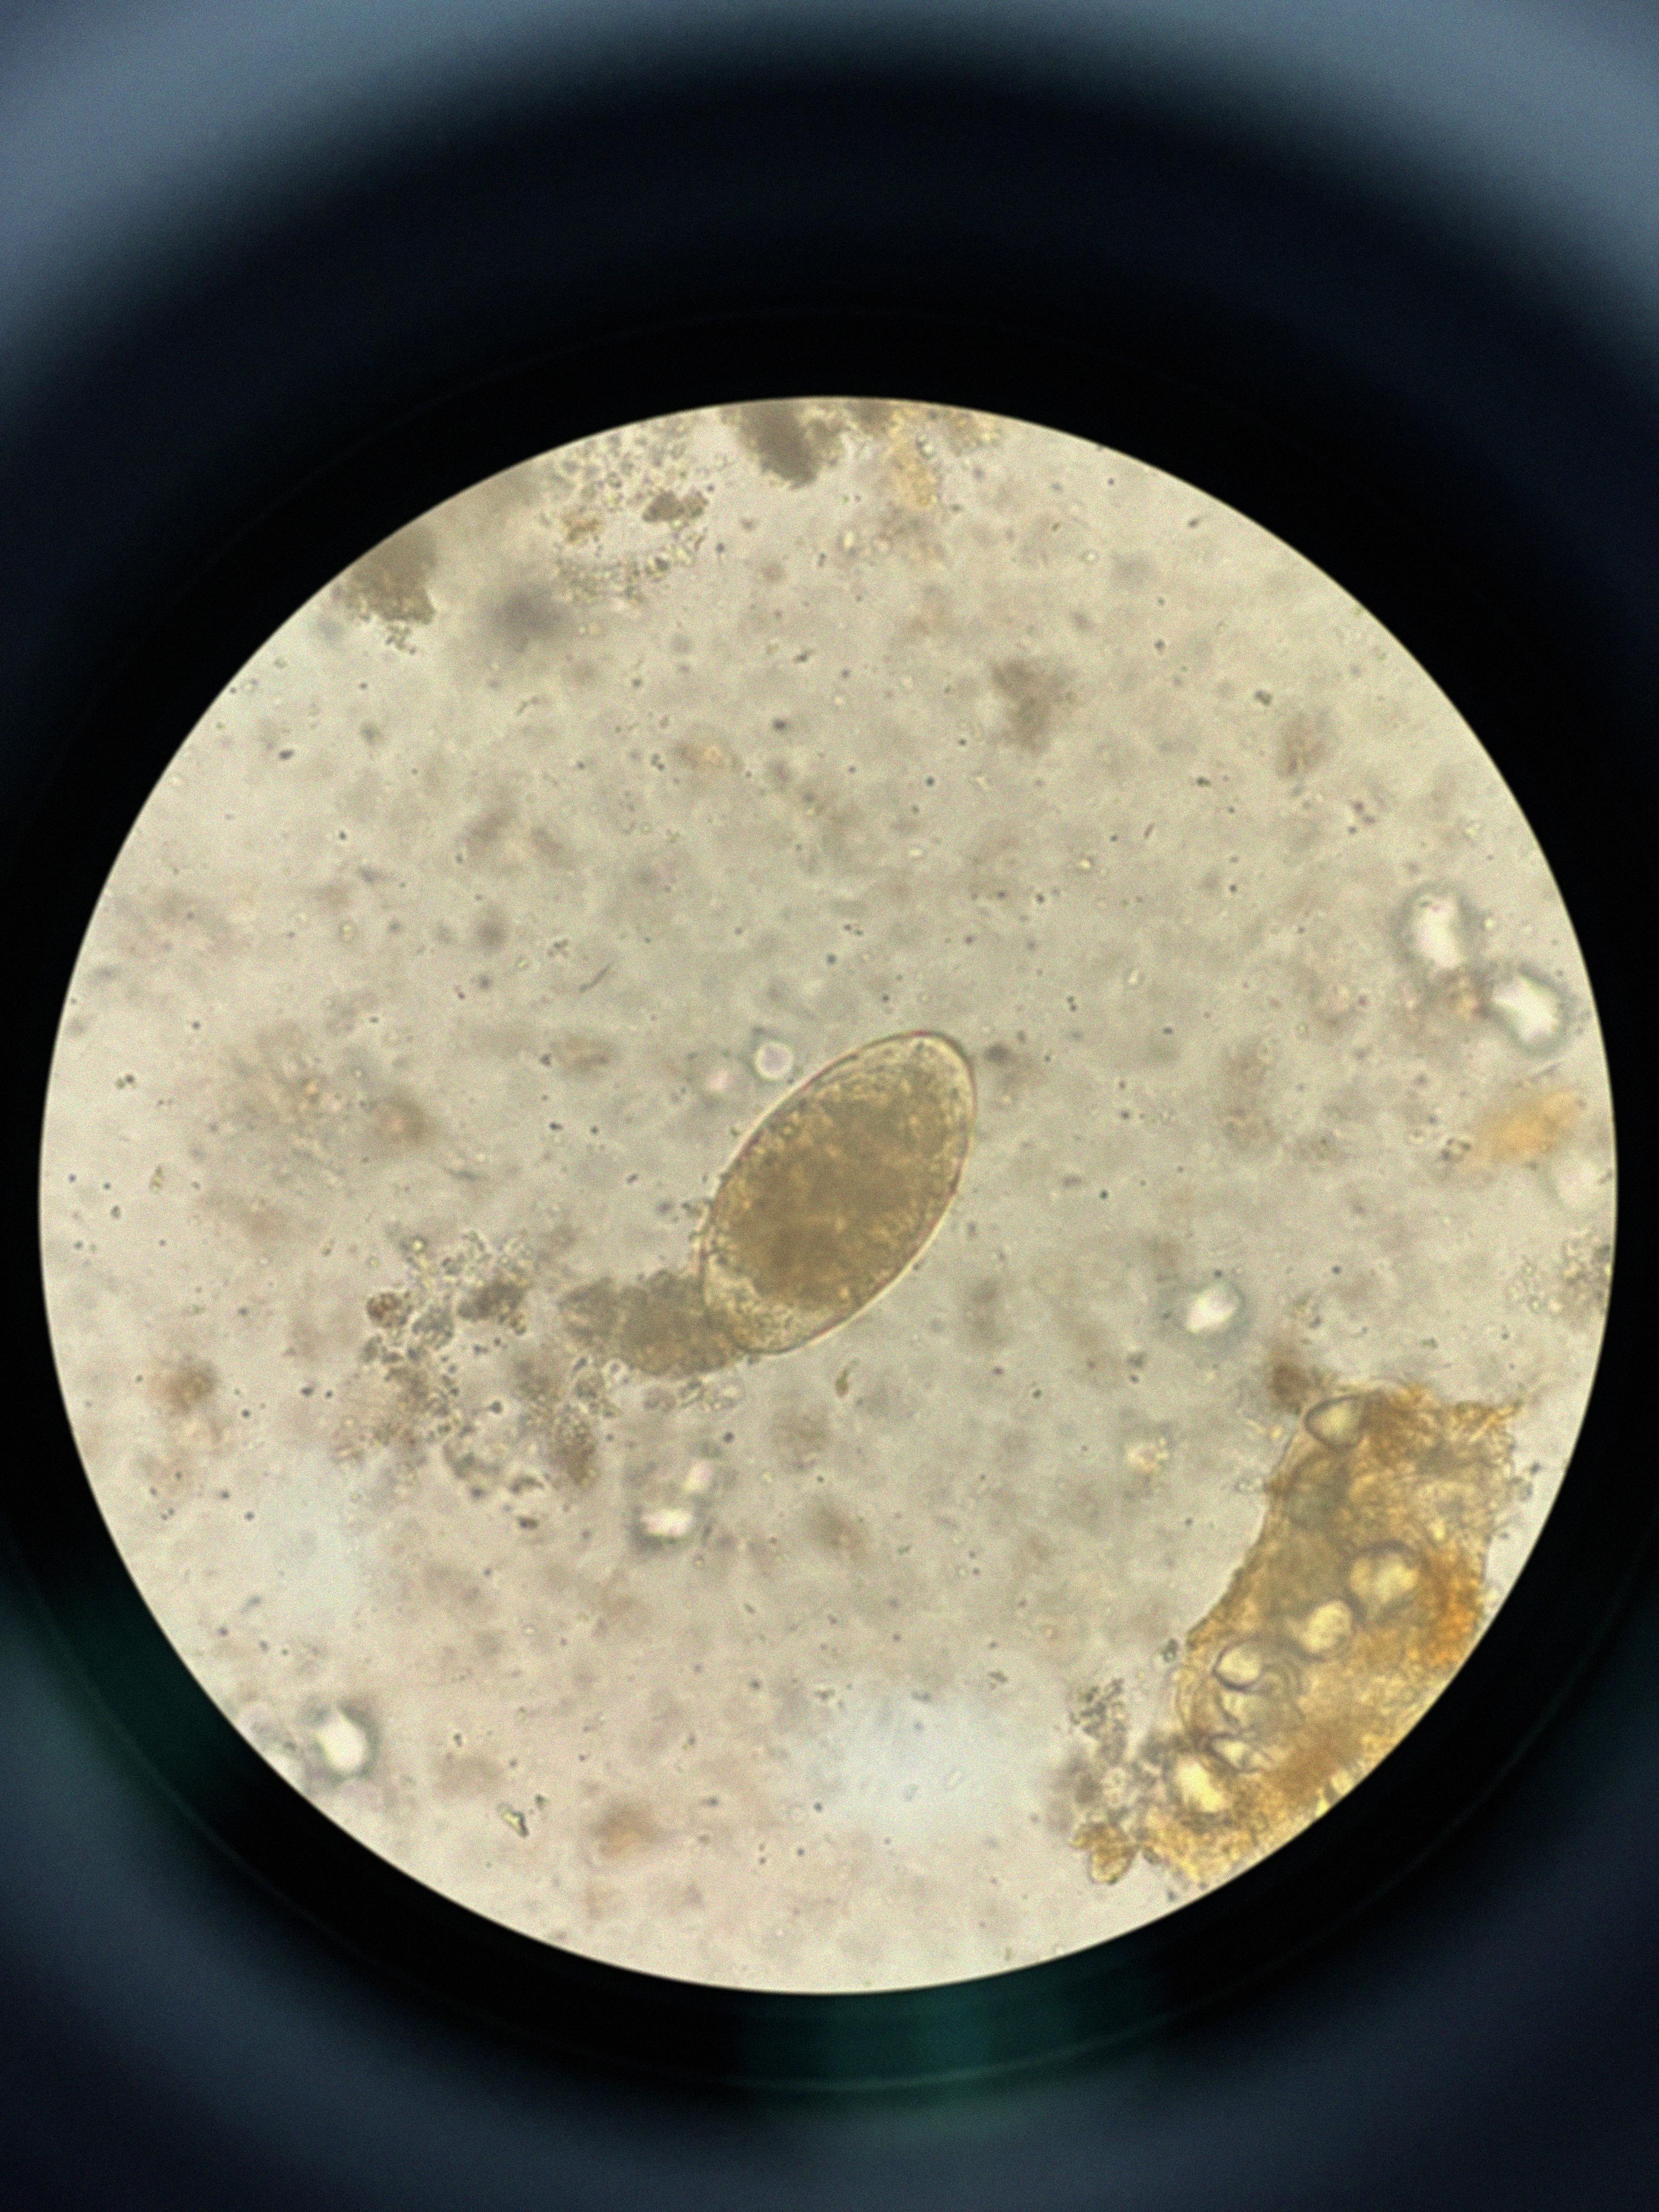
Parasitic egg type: Fasciolopsis buski